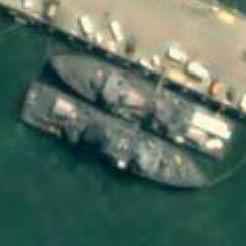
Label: destroyer